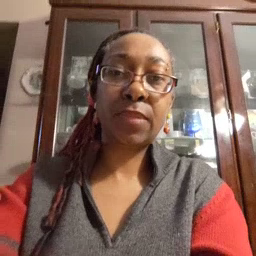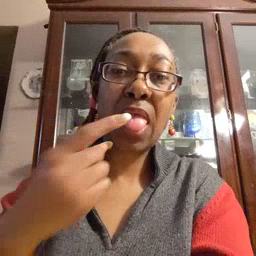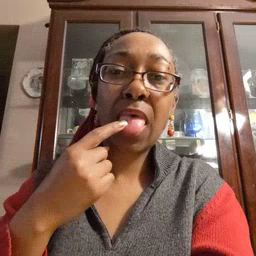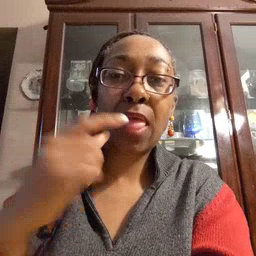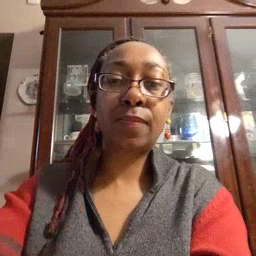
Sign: tongue